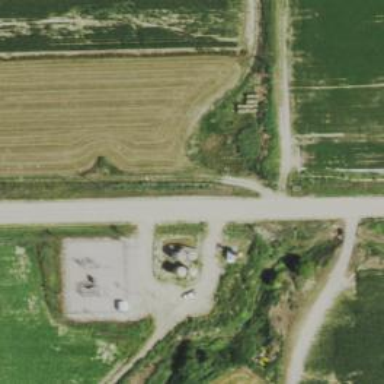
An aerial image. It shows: Silo.